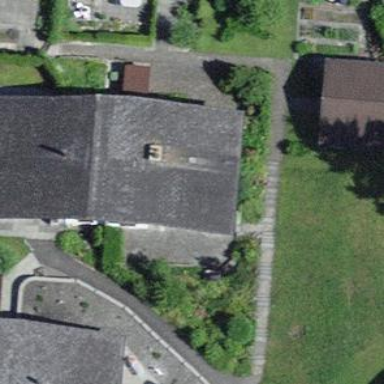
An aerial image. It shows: Building.